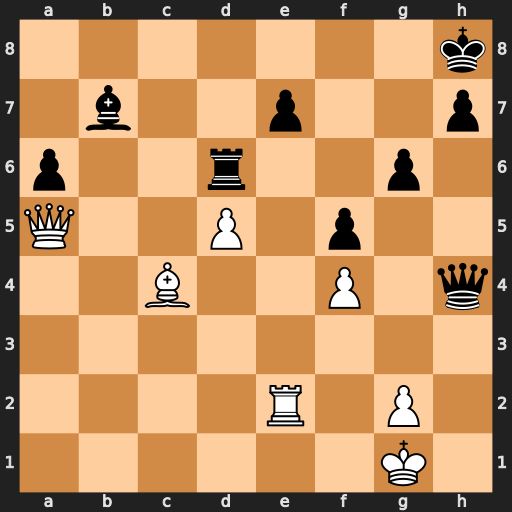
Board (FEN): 7k/1b2p2p/p2r2p1/Q2P1p2/2B2P1q/8/4R1P1/6K1
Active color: w
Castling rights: -
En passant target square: -
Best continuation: Qc7 Qxf4 Rxe7